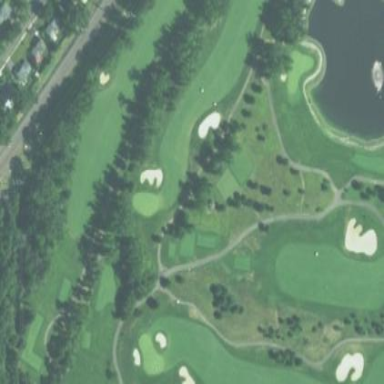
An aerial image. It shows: Grassy area designated as golf fairway pitch.